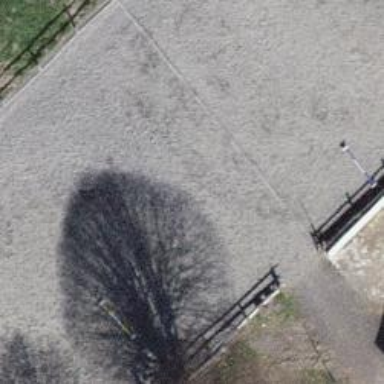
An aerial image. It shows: Equestrian pitch for leisure land sports.